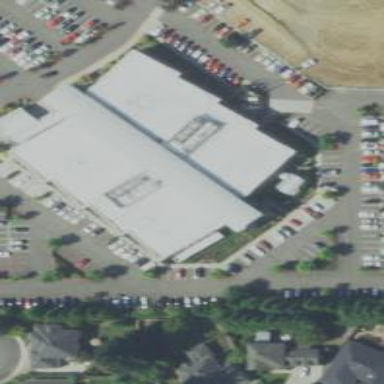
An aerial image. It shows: Clinic building offering healthcare services.